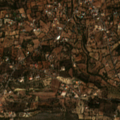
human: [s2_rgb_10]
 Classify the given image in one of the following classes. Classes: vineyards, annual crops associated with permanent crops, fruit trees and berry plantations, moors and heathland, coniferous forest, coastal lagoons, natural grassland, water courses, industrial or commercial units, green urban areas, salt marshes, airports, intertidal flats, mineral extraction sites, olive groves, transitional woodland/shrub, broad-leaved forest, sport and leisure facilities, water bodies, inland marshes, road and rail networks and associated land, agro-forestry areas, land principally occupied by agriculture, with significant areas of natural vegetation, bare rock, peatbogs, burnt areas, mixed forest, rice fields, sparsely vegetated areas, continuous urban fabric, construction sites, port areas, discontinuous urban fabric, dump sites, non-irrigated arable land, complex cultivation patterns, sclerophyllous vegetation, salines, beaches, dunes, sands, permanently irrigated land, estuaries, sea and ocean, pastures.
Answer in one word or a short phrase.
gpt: annual crops associated with permanent crops, sclerophyllous vegetation